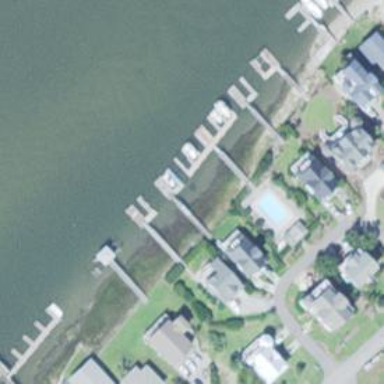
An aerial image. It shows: Man-made pier.